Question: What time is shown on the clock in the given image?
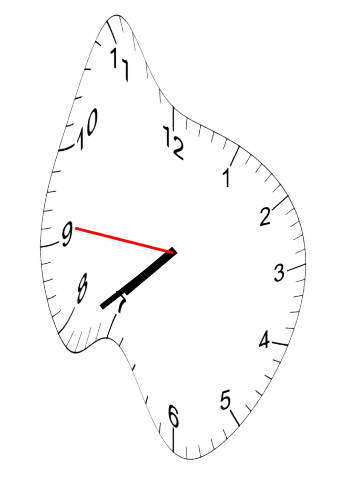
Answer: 07:38:46